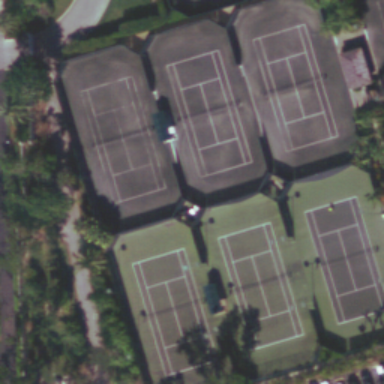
Many tennis courts arranged neatly with some plants surrounded .